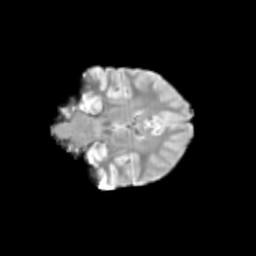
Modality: T2w
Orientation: coronal
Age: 11
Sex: female
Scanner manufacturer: siemens
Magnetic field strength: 3 T
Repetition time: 3.8 s
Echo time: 0.07 s